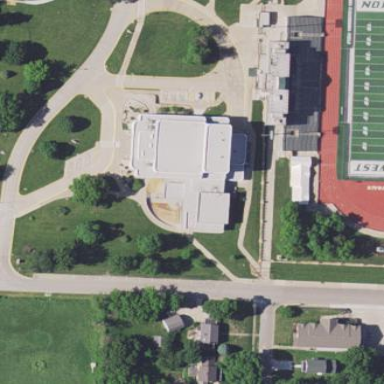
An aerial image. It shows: Arts center housed in building.